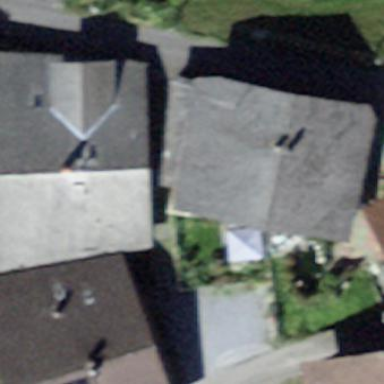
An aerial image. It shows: Residential building.